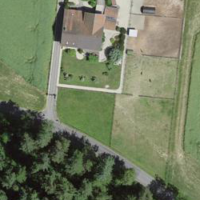
EUNIS habitat code: 55
Species observed at this site:
Stachys palustris